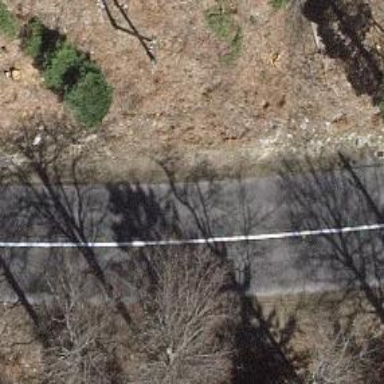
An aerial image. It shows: Secondary road with asphalt surface.